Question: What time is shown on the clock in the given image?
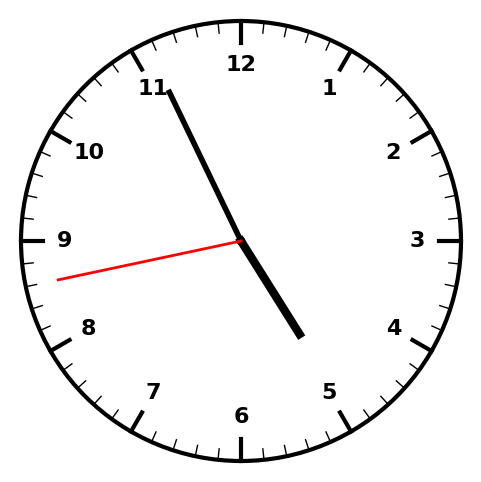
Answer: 04:55:43